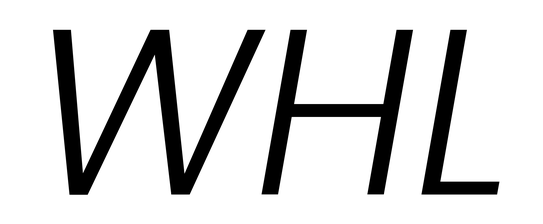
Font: Poppins-LightItalic